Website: bh-photo
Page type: billing-address
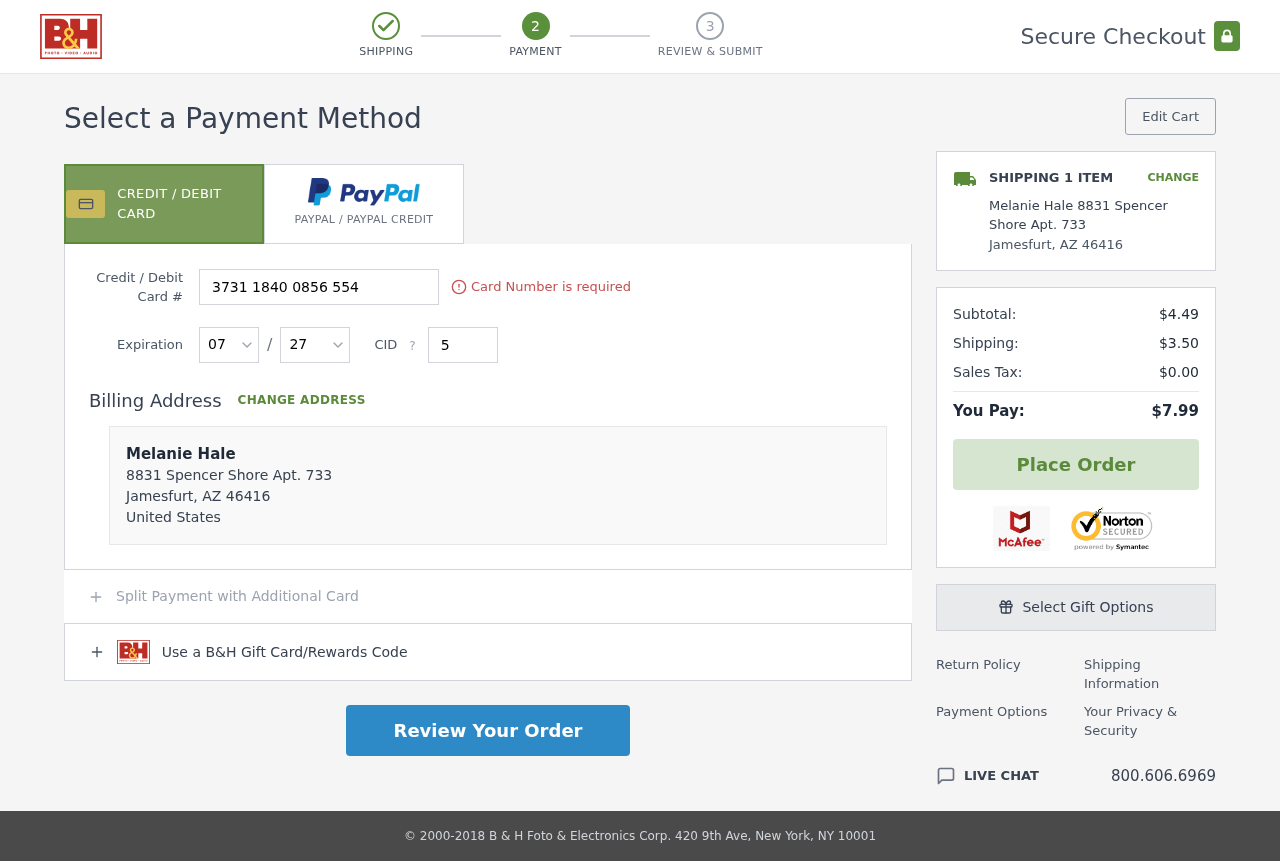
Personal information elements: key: PII_CARD_CVV
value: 5355
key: PII_CARD_EXPIRY_MONTH
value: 07
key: PII_CARD_EXPIRY_YEAR
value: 27
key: PII_CARD_NUMBER
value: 3731 1840 0856 554
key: PII_CITY
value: Jamesfurt
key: PII_COUNTRY
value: United States
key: PII_FULLNAME
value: Melanie Hale
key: PII_FULLNAME2
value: Melanie Hale
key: PII_POSTCODE
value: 46416
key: PII_STATE_ABBR
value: AZ
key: PII_STREET
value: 8831 Spencer Shore Apt. 733
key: PII_POSTCODE_FULL
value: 46416
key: PII_POSTCODE_NUMERIC
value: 46416
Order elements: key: ORDER_NUM_ITEMS
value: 1
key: ORDER_SUBTOTAL
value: $4.49
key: ORDER_SHIPPING_COST
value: $3.50
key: ORDER_TAX
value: $0.00
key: ORDER_TOTAL
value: $7.99